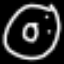
Label: donut